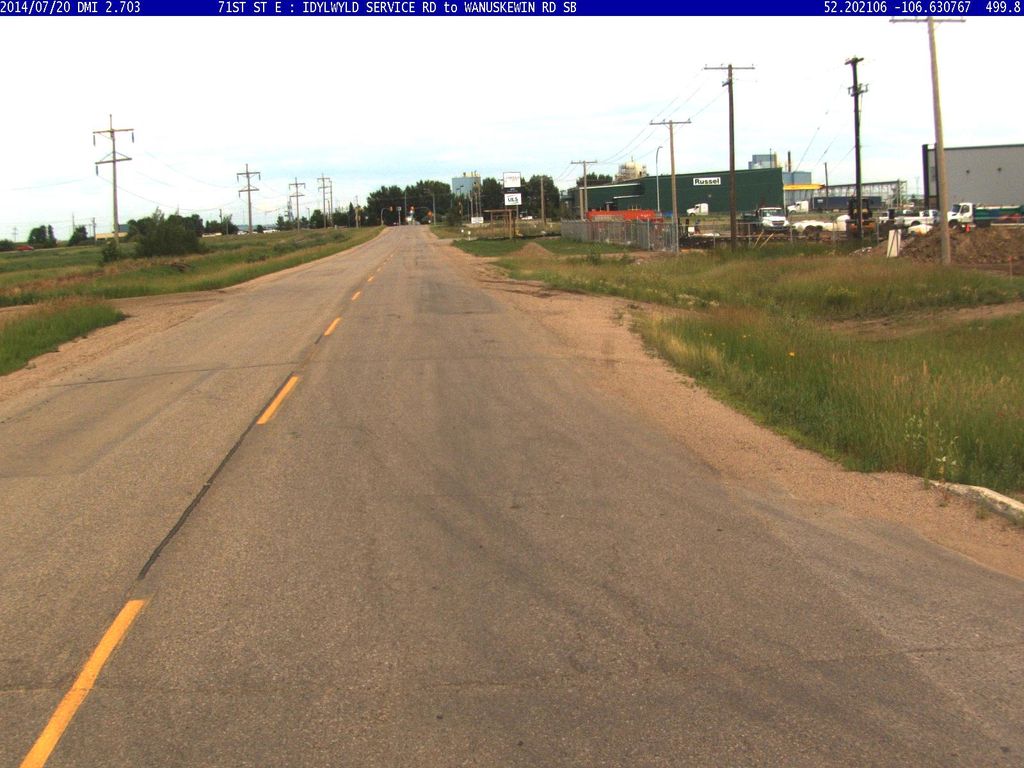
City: saskatoon